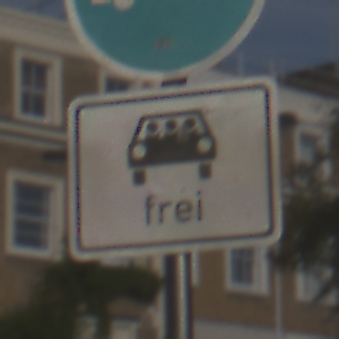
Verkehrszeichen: MehrfachbesetzePersonenkraftwagenFrei
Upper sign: Busssonderstreifen
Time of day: MorningAfternoon
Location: Outdoor (Urban)
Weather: PartlyCloudy
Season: NotSpecified
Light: Natural